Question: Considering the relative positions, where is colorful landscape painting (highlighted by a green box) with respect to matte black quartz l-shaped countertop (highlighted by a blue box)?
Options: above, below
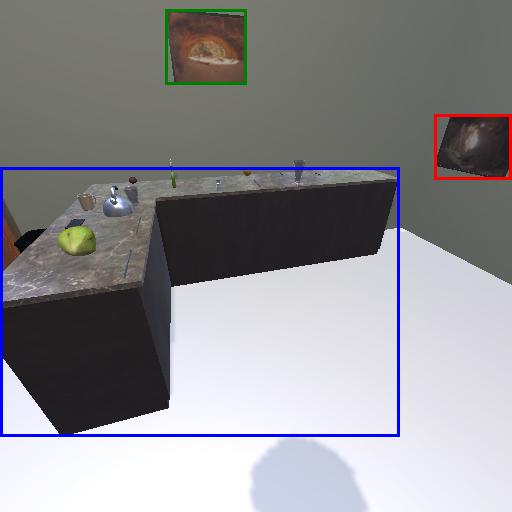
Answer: above